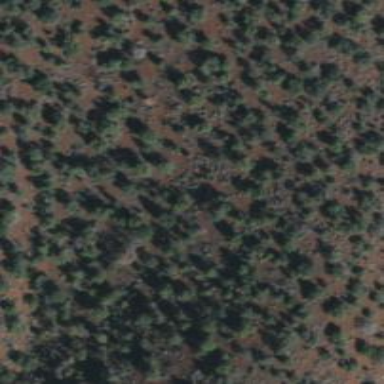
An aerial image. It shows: Woodland with evergreen needle-leaved trees.